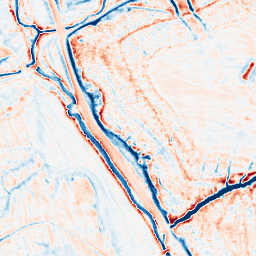
Category: edge_preserving
Decomposition family: anisotropic_diffusion
Decomposition parameters: iterations: 50
kappa: 10
gamma: 0.1
Upsampling method: sinc_hamming
Upsampling parameters: scale: 8
kernel_size: 16
Upsampling scale: 8